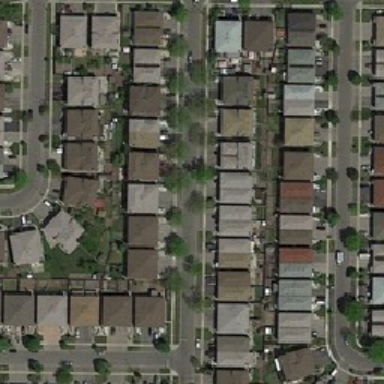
Green wood gray road brown red and blue gray building .